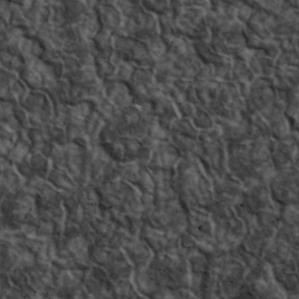
Label: non_frost